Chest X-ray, AP view. Patient: 28 years old, sex M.
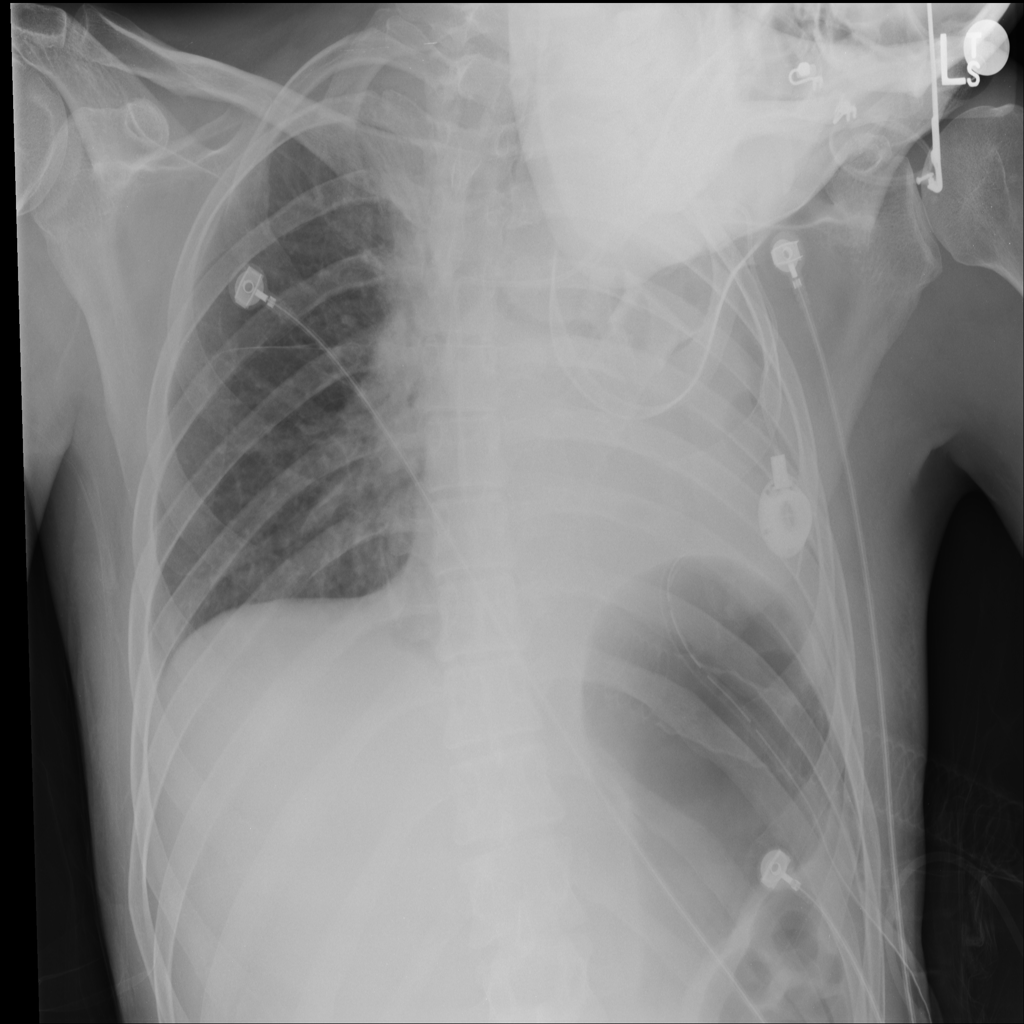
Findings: No Finding